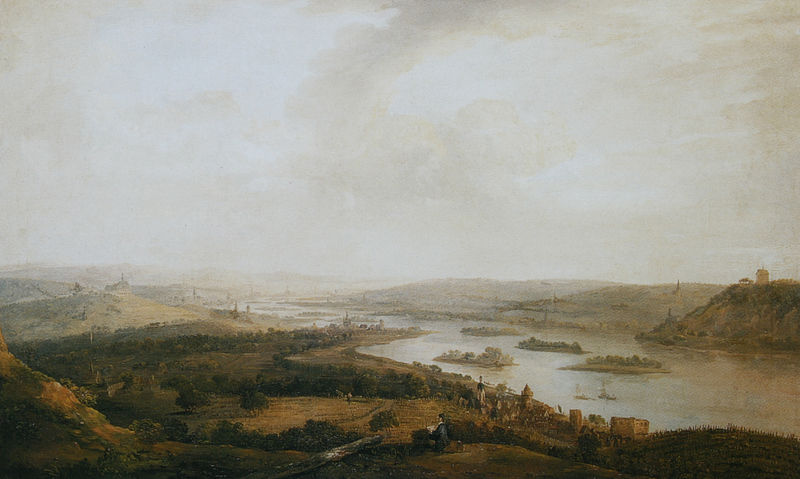
Titel: Blick vom Niederwald rheinaufwärts
Künstler: (Johann) Georg Schneider
Standort: Mainz
Institution: Landesmuseum
Schlagwörter: berg, blau, blätter, gemälde, himmel, laub, mann, schatten, wasser, weiß, wolken, bäume, fluss, grün, kirchturm, landschaft, menschen, ocker, stadt, ufer, braun, grau, licht, ausblick, blick, gebäude, gras, schloss, wiese, beige, mensch, feld, felder, ferne, horizont, häuser, hügel, morgen, natur, weite, büsche, flach, gewässer, kirche, wege, wiesen, insel, land, personen, pflanzen, tal, wald, anhöhe, boote, turm, bewölkt, aussicht, schiff, schiffe, abhang, berge, gebirge, gipfel, hang, dorf, aue, dunst, nebel, landschaftsmalerei, romantik, strom, wehr, erhaben, turner, vorsprung, wetter, maler, stimmung, unscharf, kirchen, zwiebel, ruine, burg, türme, diesig, bedeckt, festung, flusslandschaft, wälder, täler, landscaft, ruinen, verschwommen, hügelig, mittelalter, sonnenschein, manschen, burgen, inseln, europa, rhein, buchten, erhähung, fermsicht, rheinland, siebengebirge